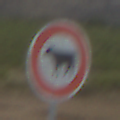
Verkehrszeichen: VerbotViehtrieb
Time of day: Midday
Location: Outdoor (Nature)
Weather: PartlyCloudy
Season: NotSpecified
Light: Natural